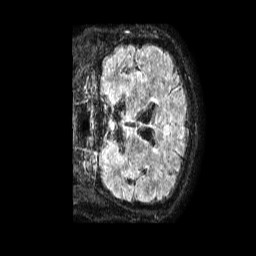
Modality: FLAIR
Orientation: coronal
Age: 55
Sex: male
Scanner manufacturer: philips
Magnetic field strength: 1.5 T
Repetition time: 4.8 s
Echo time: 0.3368 s